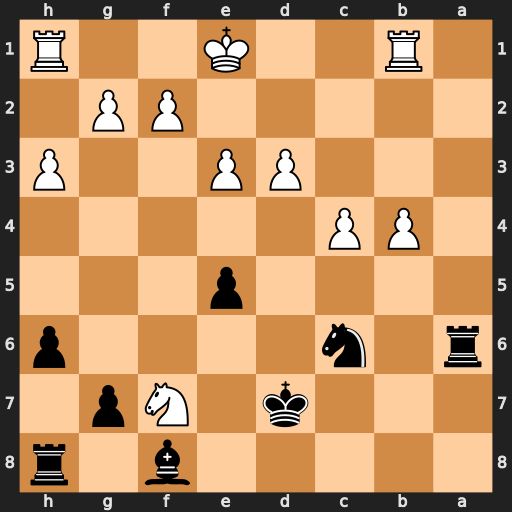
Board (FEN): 5b1r/3k1Np1/r1n4p/4p3/1PP5/3PP2P/5PP1/1R2K2R
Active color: b
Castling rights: K
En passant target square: -
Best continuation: Bxb4+ Rxb4 Nxb4 Nxh8 Ra1+ Ke2 Rxh1